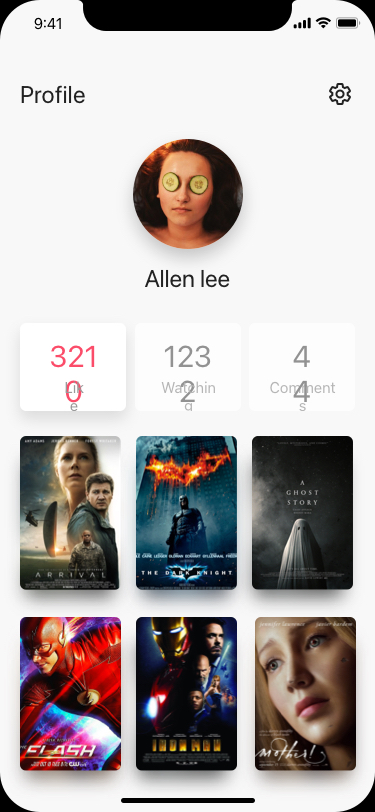
Text in this UI design:
Profile
Allen lee
3210
Like
1232
Watching
Comments
44